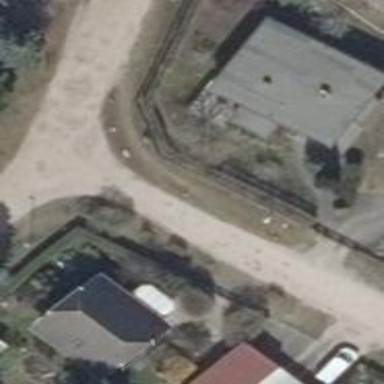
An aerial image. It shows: Residential road with pebblestone surface.